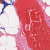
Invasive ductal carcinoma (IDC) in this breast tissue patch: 0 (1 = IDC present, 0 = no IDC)